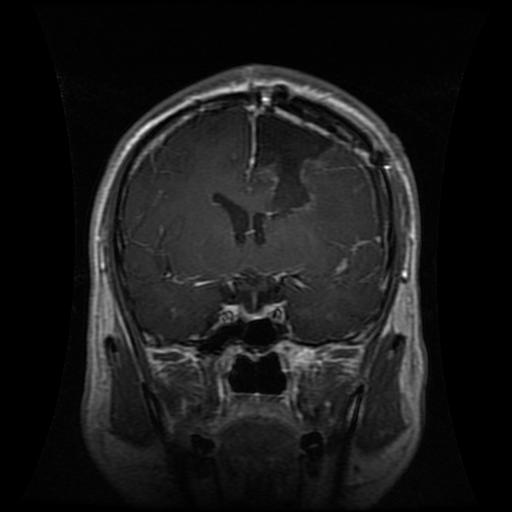
Label: glioma